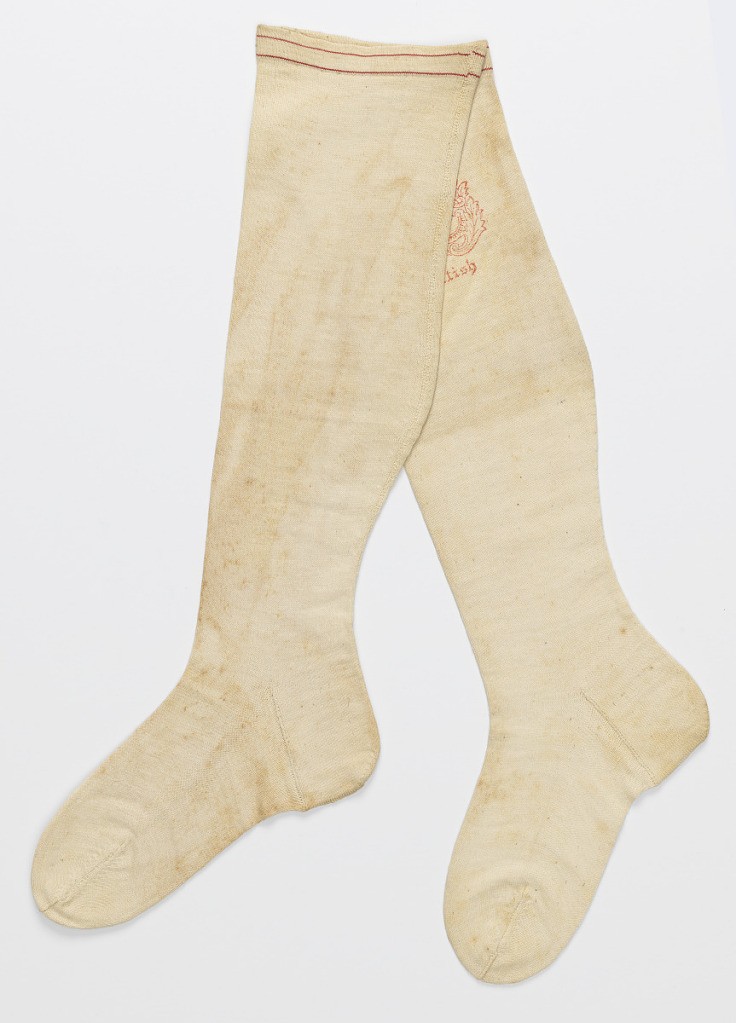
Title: Stockings
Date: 19th century
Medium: cotton Technique: knitting
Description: Pair of white knee length stocking. Two narrow red lines at top. Red stamp on one: "Superior Manufacture Sea-Island Cotton Three Thirds."